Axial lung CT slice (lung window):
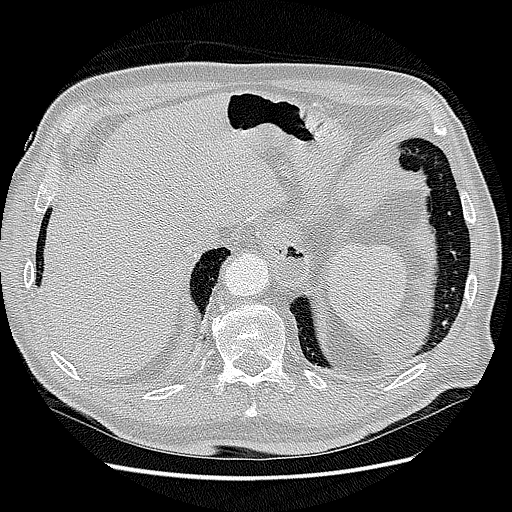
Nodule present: no